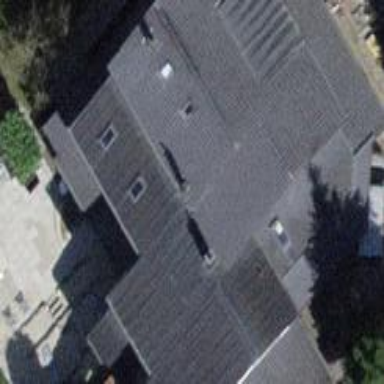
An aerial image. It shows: Building with tiled roof.